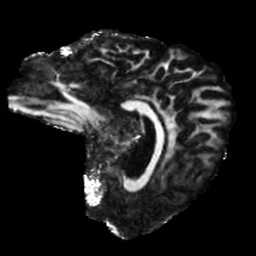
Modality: FA
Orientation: sagittal
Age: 29
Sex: male
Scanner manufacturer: siemens
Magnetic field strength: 6.98 T
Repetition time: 7.776 s
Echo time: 0.076 s